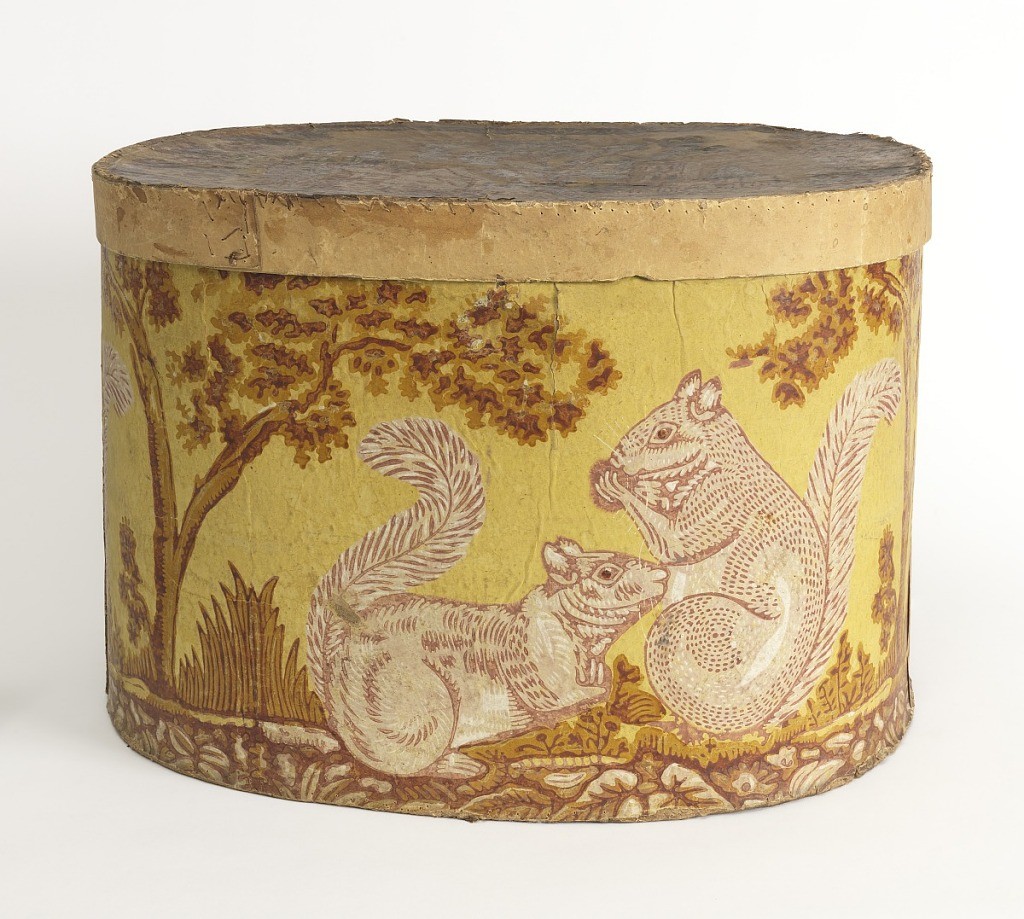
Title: Bandbox
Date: ca. 1830
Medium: Block-printed on paper, pasteboard support
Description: Red, green, white and brown on a yellow field. On sides of box, squirrels and trees. On top of box, houses with trees and a border of flowers.